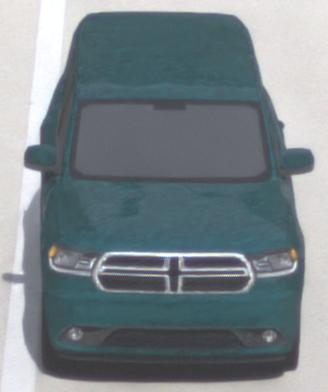
Make: Dodge
Model: Durango
Detailed model: Gen. 3
Model produced from: 2010
Doors: 5
Color: blue
Road condition: wet road
Daytime: morning or afternoon
Contrast: low contrast